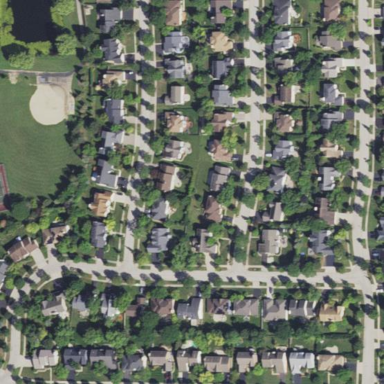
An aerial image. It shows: This residential area consists of single-family homes.